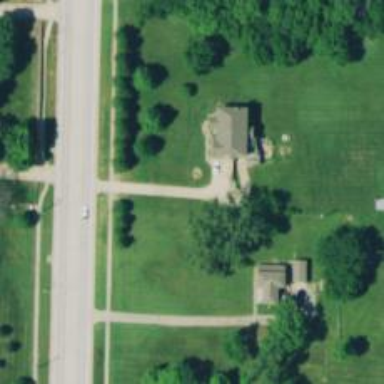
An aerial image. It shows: Driveway leading to service road.